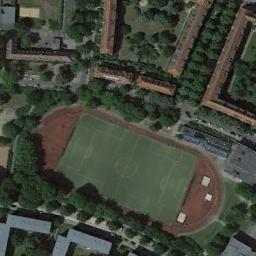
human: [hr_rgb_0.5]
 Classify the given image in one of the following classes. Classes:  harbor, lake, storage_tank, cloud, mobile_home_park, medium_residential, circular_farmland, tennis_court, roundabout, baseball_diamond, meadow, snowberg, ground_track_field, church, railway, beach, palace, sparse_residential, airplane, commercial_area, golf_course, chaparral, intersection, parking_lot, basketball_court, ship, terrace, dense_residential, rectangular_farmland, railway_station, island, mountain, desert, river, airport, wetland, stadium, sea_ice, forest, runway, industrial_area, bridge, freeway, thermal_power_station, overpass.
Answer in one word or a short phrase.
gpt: ground_track_field